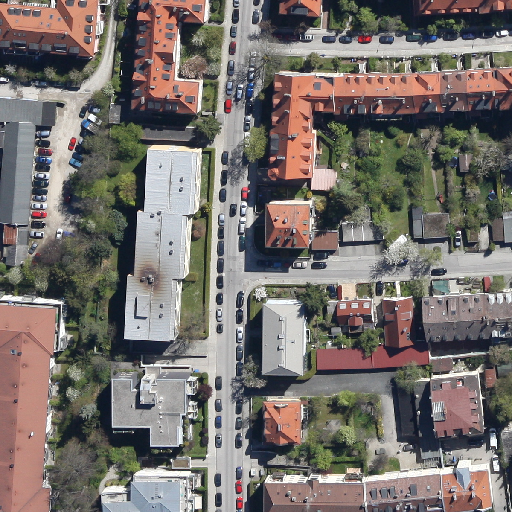
Referring expression: light-duty vehicle in the parking area